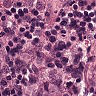
Metastatic tissue present: yes